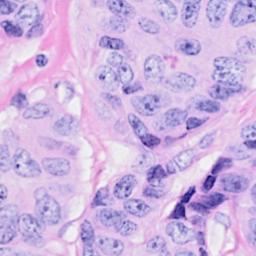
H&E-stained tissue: Breast